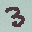
Label: 3